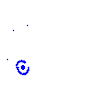
Particle: pion